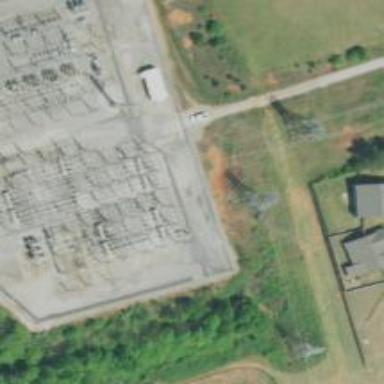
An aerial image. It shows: Switch used for power control.